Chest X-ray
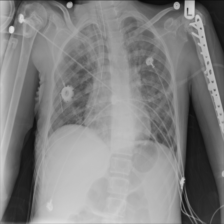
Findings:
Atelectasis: negative
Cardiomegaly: negative
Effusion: negative
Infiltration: negative
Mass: negative
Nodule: negative
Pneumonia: negative
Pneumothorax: negative
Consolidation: negative
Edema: negative
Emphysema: negative
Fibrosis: negative
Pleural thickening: negative
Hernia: negative